Question: I've got a dataset similar to the test data below:
'''
create table #colors (mon int, grp varchar(1), color varchar(5))
insert #colors values
(201501,'A','Red'),
(201502,'A','Red'),
(201503,'A','Red'),
(201504,'A','Red'),
(201505,'A','Red'),
(201506,'A','Red'),
(201501,'B','Red'),
(201502,'B','Red'),
(201503,'B','Blue'),
(201504,'B','Blue'),
(201505,'B','Blue'),
(201506,'B','Blue'),
(201501,'C','Red'),
(201502,'C','Red'),
(201503,'C','Blue'),
(201504,'C','Green'),
(201505,'C','Green'),
(201506,'C','Green'),
(201501,'D','Red'),
(201502,'D','Red'),
(201503,'D','Blue'),
(201504,'D','Blue'),
(201505,'D','Red'),
(201506,'D','Red')
'''
I'd like to know the path each group took in terms of color, as well the latest month a category was a particular color prior to a change in color. In this way, the month associated with a color serves as the upper temporal bound for the category-color combination.
I've tried to do this with a CTE and the 'row_number()' function, as in the code below, but it doesn't quite work.
Here is the sample code:
'''
; with colors (grp, color, mon, rn) as (
select grp
, color
, mon
, row_number() over (partition by grp order by mon asc) rn
from (
select grp
, color
, max(mon) mon
from #colors
group by grp, color
) as z
)
select grp
, firstColor
, firstMonth
, secondColor
, secondMonth
, thirdColor
, thirdMonth
from (
select c1.grp
, c1.color firstColor
, c1.mon firstMonth
, c2.color secondColor
, c2.mon secondMonth
, c3.color thirdColor
, c3.mon thirdMonth
, row_number() over (partition by c1.grp order by c1.mon asc) rn
from colors c1 left outer join colors c2 on (
c1.grp = c2.grp
and c1.color <> c2.color
and c1.rn = c2.rn - 1
) left outer join colors c3 on (
c1.grp = c3.grp
and c2.color <> c3.color
and c2.rn = c3.rn - 1
)
) as d
where rn = 1
order by grp
'''
Which results in the following result set:

As you can see, there is no indication that group D's original color was red-- it should be Red (201502) --> Blue (201504) --> Red (201506). This is because of the use of the 'max()' function, but removing it necessitates modifying the join logic in a way I haven't been able to deduce.
I've tried removing the 'max()' function and changing the partition on the 'row_number()' to include the color, but I think this reduces to the same sets logically.
How do I account for the scenario when there are fewer categories than changes between those categories?
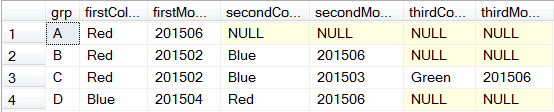
Answer: I'd take a different approach, and generally I'd avoid "predefining" the number of months in the columns (if possible). Here's a solution that can work for separating months into rows, but it actually then combines the result into the expected output format:
'''
WITH nCTE (mon, grp, color, n) AS (
SELECT *, ROW_NUMBER() OVER(PARTITION BY grp ORDER BY mon) n
FROM colors
), monthsCTE (mon, grp, color, n) AS (
SELECT l.mon, l.grp, l.color, ROW_NUMBER() OVER(PARTITION BY l.grp ORDER BY l.mon) n
FROM nCTE l LEFT JOIN nCTE r
ON l.grp = r.grp AND l.n = r.n - 1
WHERE l.color != r.color OR r.color IS NULL
)
SELECT m1.grp, m1.color, m1.mon, m2.color, m2.mon, m3.color, m3.mon
FROM monthsCTE m1 LEFT JOIN monthsCTE m2
ON m1.grp = m2.grp AND m2.n = 2 LEFT JOIN monthsCTE m3
ON m1.grp = m3.grp AND m3.n = 3
WHERE m1.n = 1
ORDER BY 1
'''
And a <URL>
You can use the "inside" of the monthsCTE instead of the outer 'SELECT' to get the result in separate rows (then you don't need the 'ROW_NUMBER...' part), or leave it like this...
> EDIT: It's actually easier to do what you REALLY wanted. Just remove the 'GROUP BY' clause (and the interrupting 'MAX()' functions).
> EDIT2: As noted by Me.Name, old solution would fail over years. Corrected code fragment & fiddle.